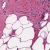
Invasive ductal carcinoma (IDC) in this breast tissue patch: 0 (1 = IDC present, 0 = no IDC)